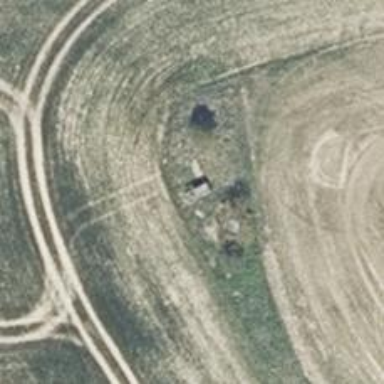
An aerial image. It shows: Hunting stand.